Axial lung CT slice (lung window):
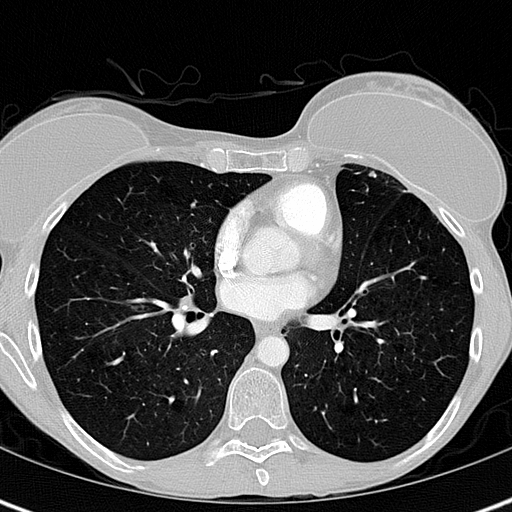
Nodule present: no